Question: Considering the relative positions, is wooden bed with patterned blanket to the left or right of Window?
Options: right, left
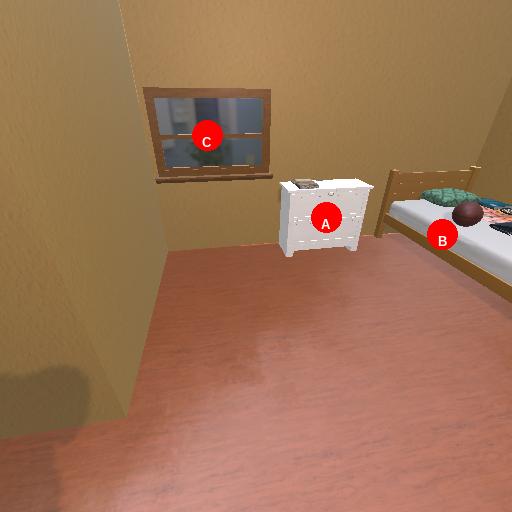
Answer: right